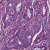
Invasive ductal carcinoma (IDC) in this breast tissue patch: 1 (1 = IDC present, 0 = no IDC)